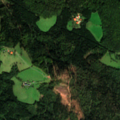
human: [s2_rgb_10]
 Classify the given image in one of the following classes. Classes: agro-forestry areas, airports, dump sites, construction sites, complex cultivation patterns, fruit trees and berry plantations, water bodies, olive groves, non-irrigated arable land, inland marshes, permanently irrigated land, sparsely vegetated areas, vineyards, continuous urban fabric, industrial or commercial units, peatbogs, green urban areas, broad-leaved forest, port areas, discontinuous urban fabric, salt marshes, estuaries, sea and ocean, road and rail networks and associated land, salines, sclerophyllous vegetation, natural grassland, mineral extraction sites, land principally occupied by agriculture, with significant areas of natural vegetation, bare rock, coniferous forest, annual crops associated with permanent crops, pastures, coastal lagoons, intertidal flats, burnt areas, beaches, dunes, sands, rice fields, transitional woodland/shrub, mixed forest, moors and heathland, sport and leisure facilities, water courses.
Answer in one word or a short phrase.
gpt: pastures, mixed forest